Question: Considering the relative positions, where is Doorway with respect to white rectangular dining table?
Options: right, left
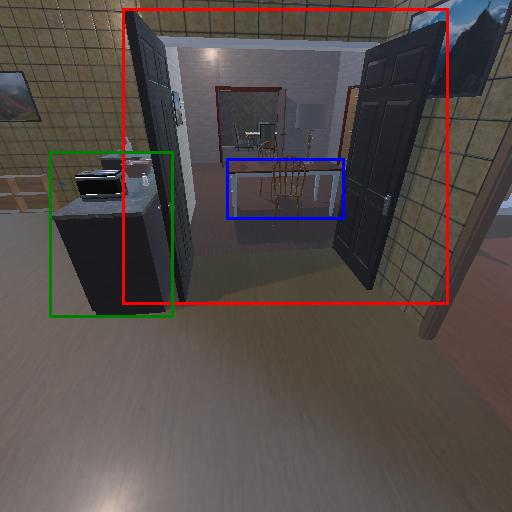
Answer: right